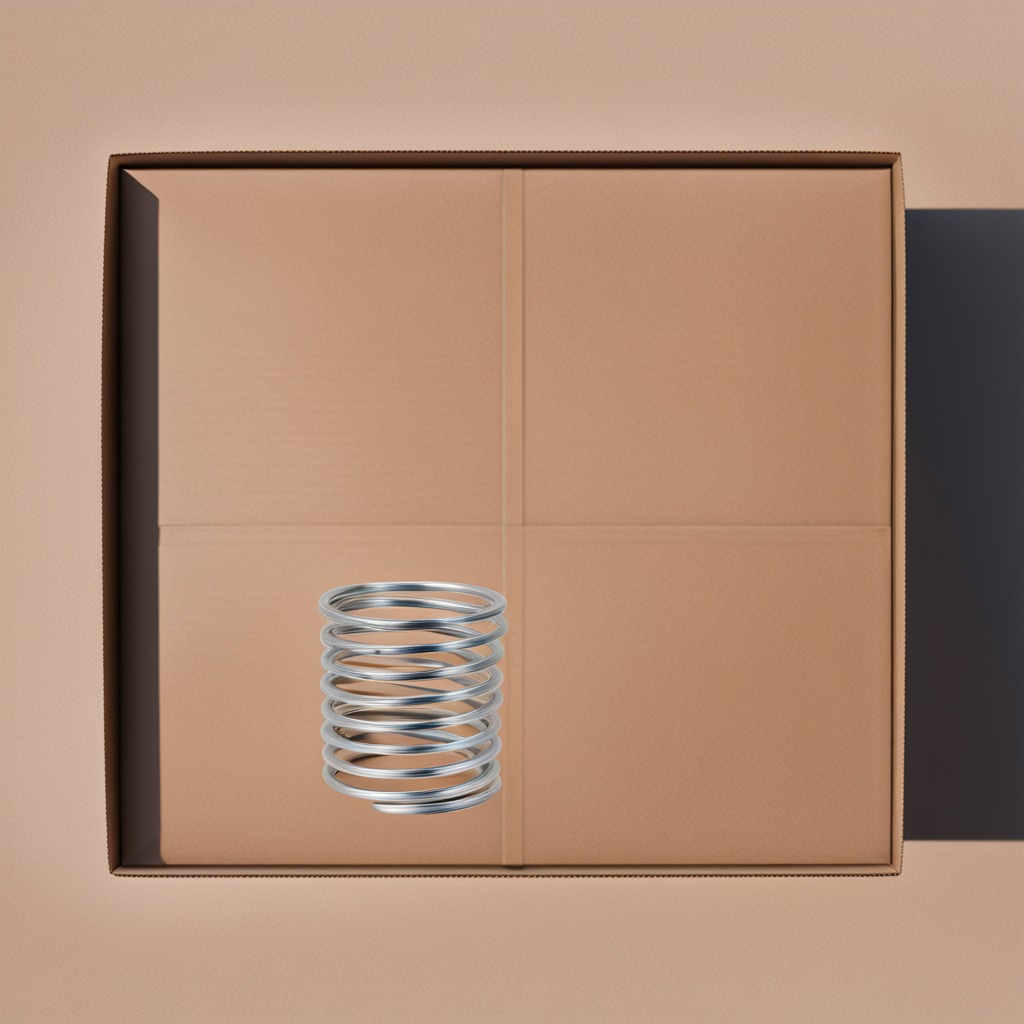
A coiled metal spring lies on the clean dry cardboard box surface in an outdoor workshop during daytime bright natural light soft shadows slightly creased but